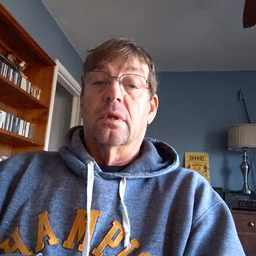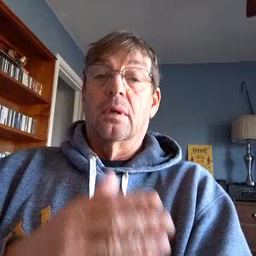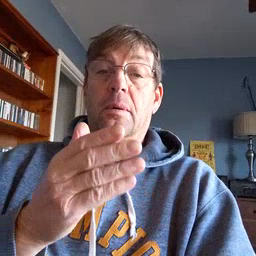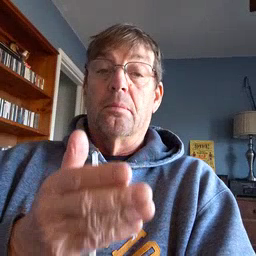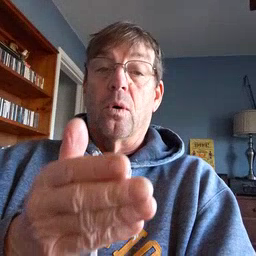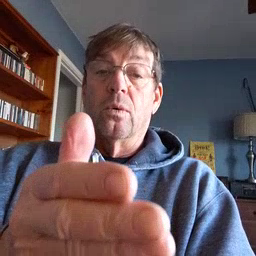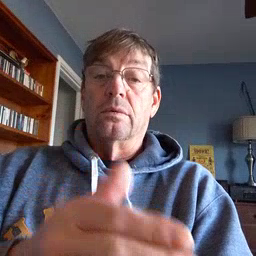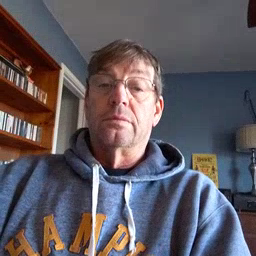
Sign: boat